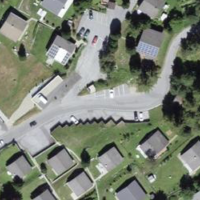
EUNIS habitat code: 55
Species observed at this site:
Lysimachia punctata
Campanula latifolia